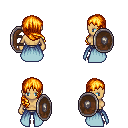
a pixel art fantasy rpg character, female body template, human, tanned skin, overskirt, metal pants, light blonde right-swept hairstyle, shield, four views (front, back, left, right), 2x2 character sprite sheet, small pixel art, hard edges, no anti-aliasing